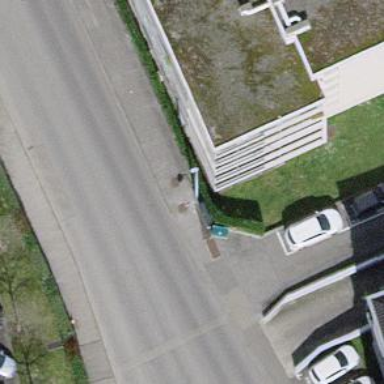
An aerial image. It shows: Street cabinet used for telecommunication utilities.